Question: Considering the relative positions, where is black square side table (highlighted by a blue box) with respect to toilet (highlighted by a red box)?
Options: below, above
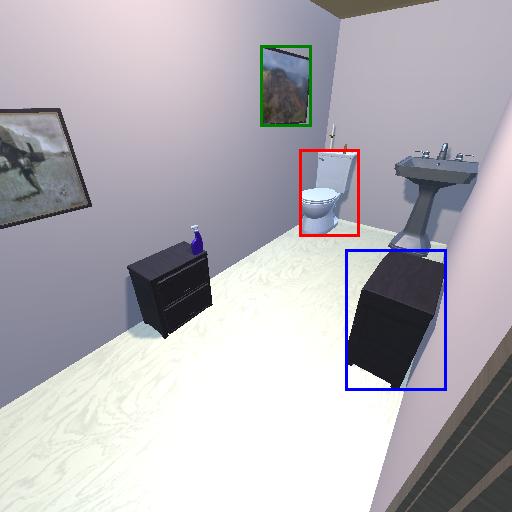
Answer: below